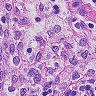
Metastatic tissue present: no